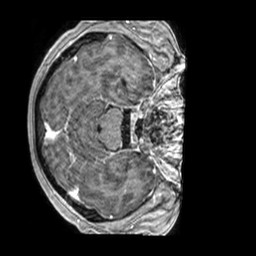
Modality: T1w
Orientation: axial
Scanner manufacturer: philips
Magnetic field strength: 1.5 T
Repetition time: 0.00708 s
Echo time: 0.003208 s